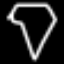
Label: diamond